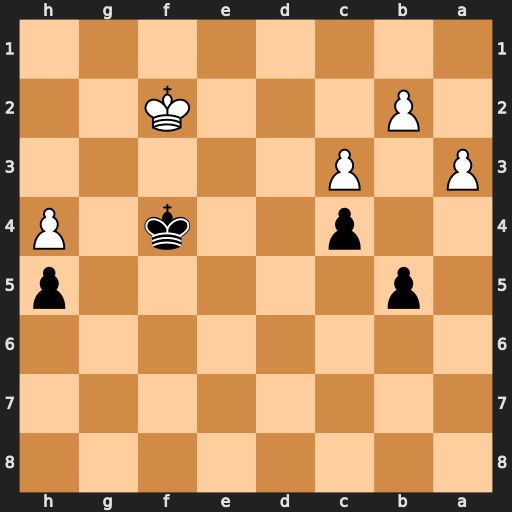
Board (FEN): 8/8/8/1p5p/2p2k1P/P1P5/1P3K2/8
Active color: b
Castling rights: -
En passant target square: -
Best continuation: Kg4 Ke3 Kxh4